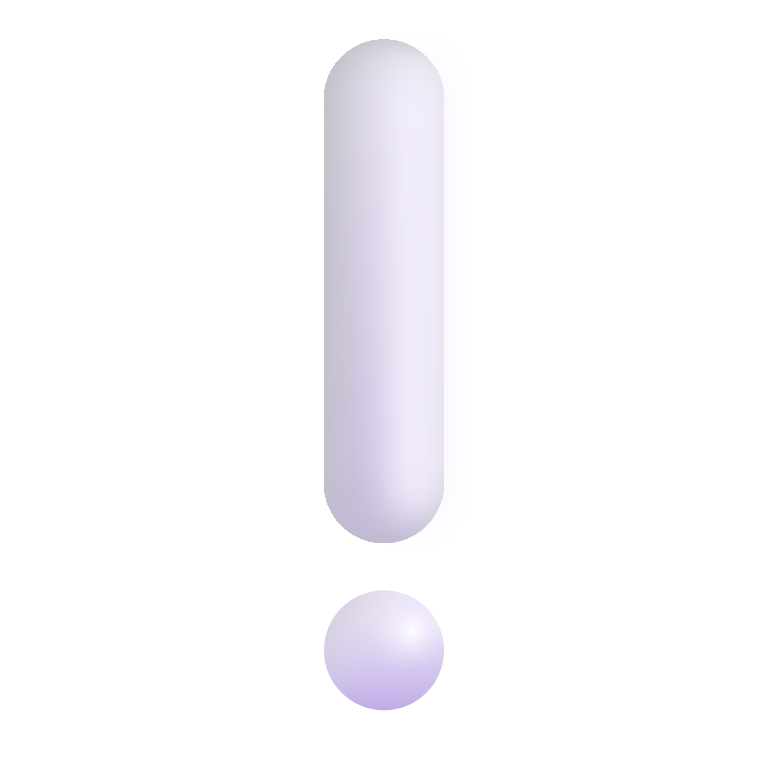
white exclamation mark color